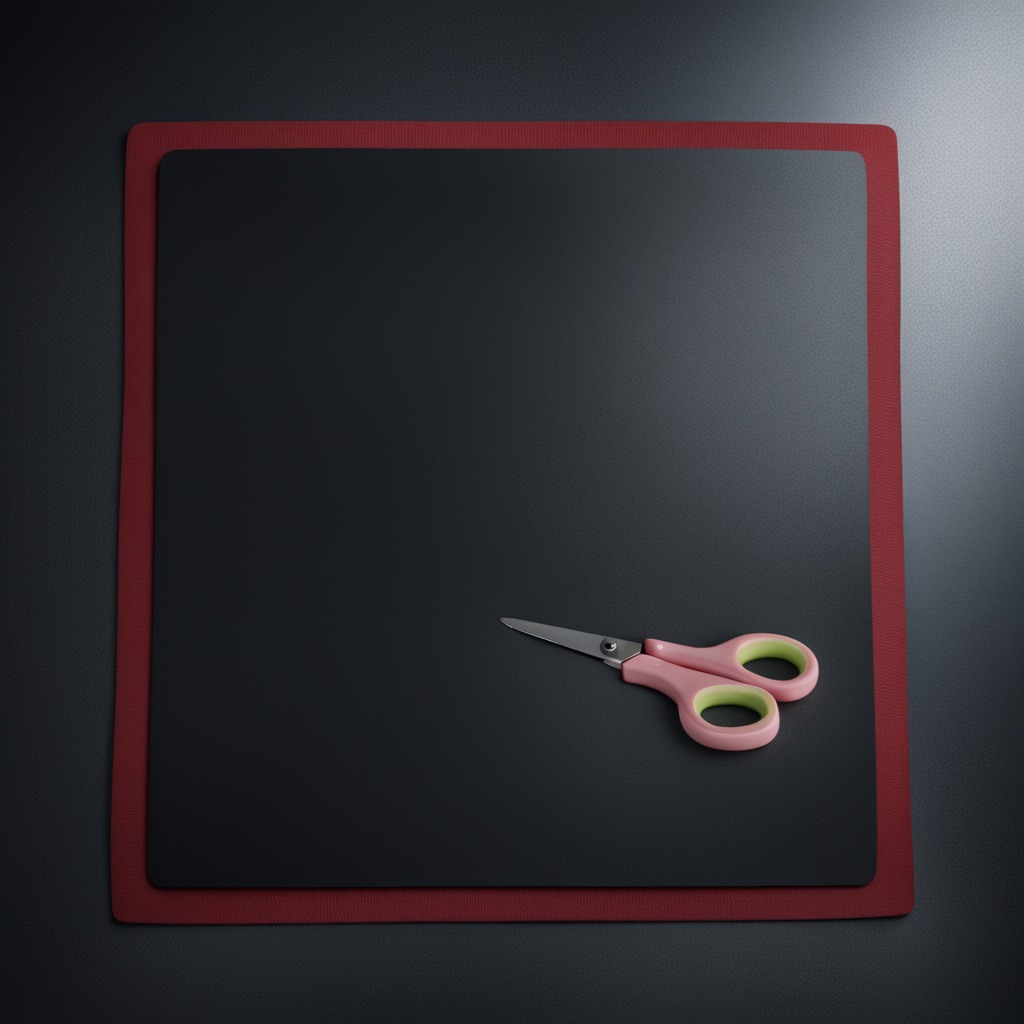
A scissor lying on the granite tabletop.